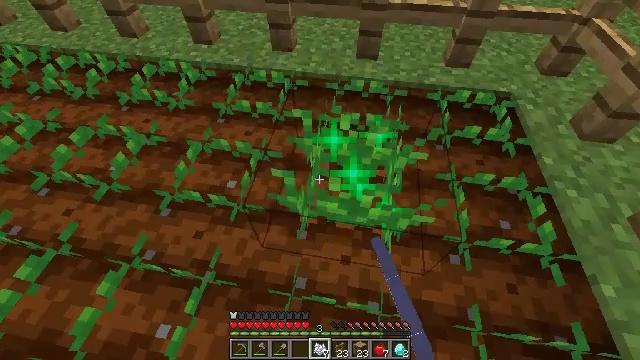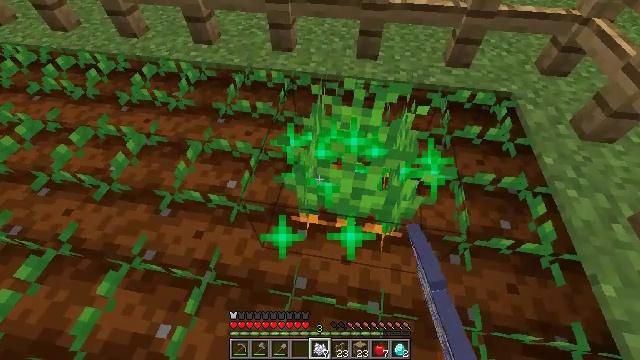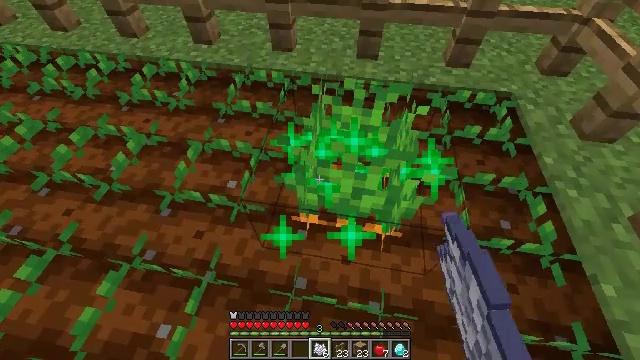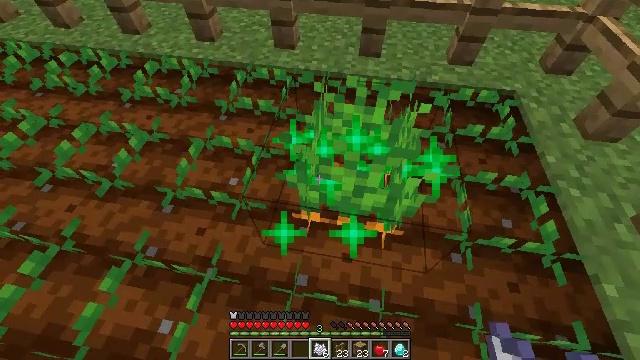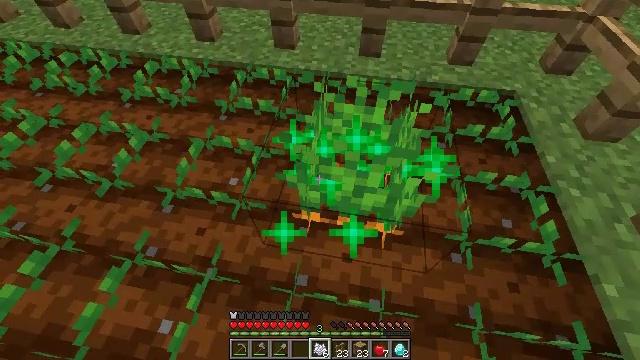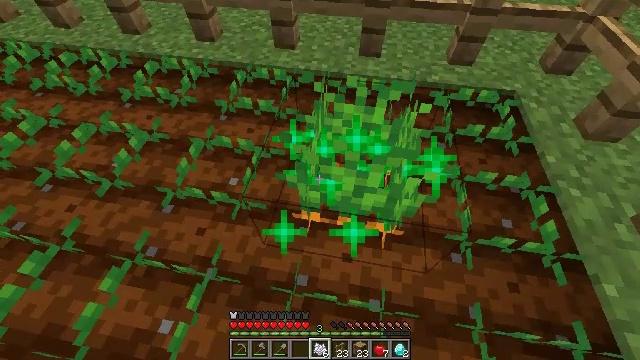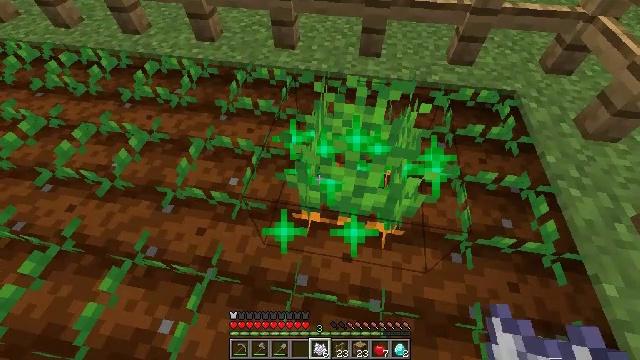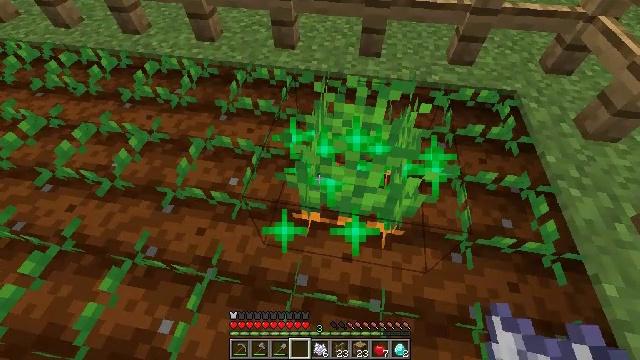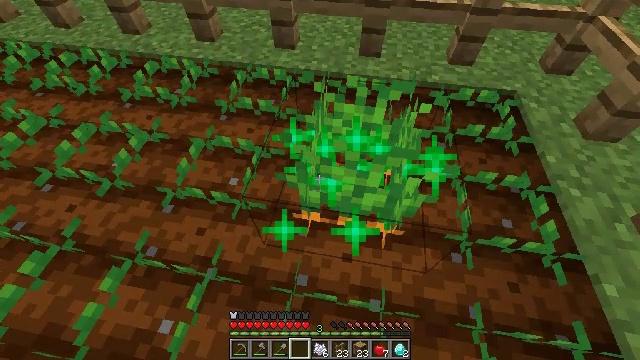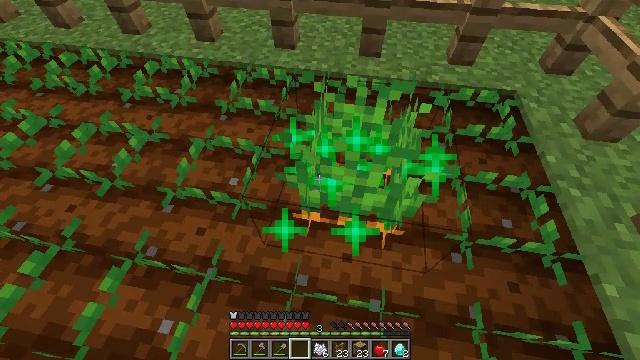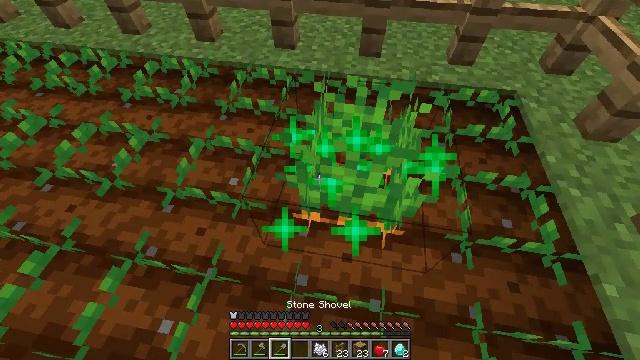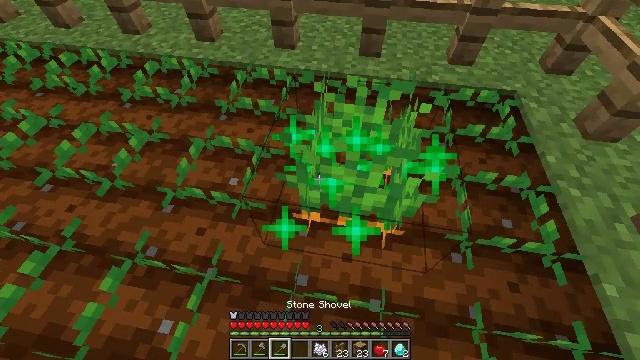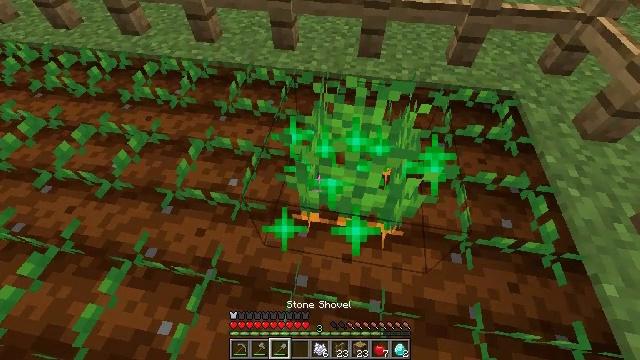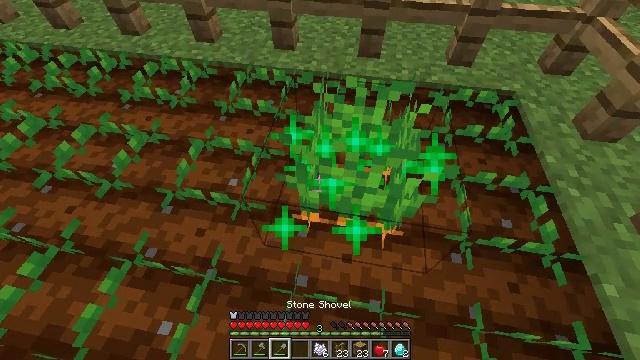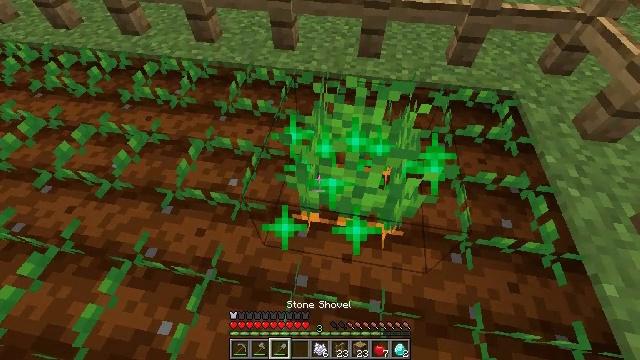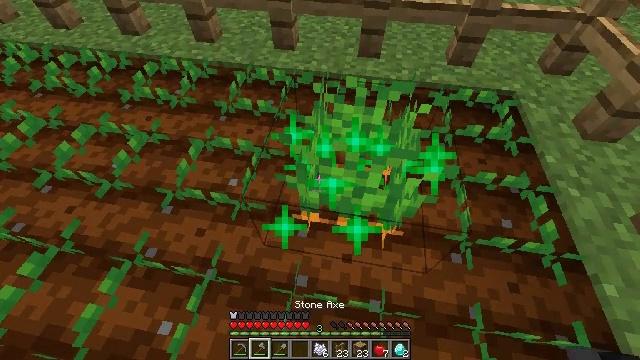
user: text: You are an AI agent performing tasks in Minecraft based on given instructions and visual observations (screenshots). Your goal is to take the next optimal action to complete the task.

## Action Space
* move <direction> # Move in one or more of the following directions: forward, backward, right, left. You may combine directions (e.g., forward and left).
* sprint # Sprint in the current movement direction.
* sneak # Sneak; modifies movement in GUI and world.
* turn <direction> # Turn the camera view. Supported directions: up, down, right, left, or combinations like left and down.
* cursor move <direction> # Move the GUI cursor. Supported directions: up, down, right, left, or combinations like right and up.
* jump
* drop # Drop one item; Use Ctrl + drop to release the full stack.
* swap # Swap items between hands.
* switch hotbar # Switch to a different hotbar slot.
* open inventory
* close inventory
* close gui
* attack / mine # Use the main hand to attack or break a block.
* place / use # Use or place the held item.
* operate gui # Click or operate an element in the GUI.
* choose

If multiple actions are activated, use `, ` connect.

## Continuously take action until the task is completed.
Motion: motion action
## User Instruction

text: Dig up carrots from the soil.
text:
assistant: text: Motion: no_op
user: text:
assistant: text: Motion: no_op
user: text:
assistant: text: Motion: no_op
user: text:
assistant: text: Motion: no_op
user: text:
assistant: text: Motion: no_op
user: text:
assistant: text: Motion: no_op
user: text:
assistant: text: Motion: no_op
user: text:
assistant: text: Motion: no_op
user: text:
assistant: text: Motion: no_op
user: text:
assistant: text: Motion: no_op
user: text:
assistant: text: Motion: no_op
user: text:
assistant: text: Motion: no_op
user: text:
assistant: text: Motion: no_op
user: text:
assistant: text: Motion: no_op
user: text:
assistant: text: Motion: no_op
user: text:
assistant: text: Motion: no_op
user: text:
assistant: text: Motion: no_op
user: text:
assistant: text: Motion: no_op
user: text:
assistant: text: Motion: no_op
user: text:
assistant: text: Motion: no_op
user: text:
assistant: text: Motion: no_op
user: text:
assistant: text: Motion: no_op
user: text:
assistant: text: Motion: no_op
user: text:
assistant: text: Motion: no_op
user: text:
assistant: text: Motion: no_op
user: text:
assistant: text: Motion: no_op
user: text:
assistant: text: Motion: no_op
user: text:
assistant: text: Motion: no_op
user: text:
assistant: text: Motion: no_op
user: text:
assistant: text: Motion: attack / mine